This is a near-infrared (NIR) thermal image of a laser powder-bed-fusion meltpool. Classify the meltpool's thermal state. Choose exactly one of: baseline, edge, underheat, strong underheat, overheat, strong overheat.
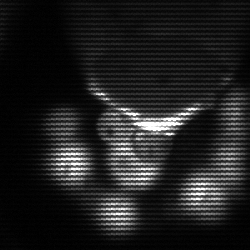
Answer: edge